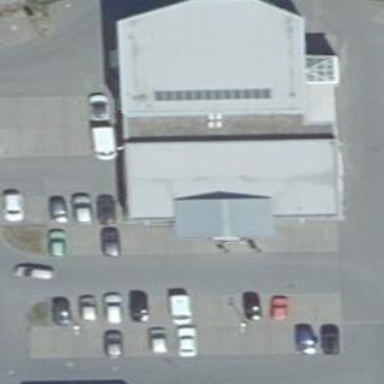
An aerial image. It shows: Building.